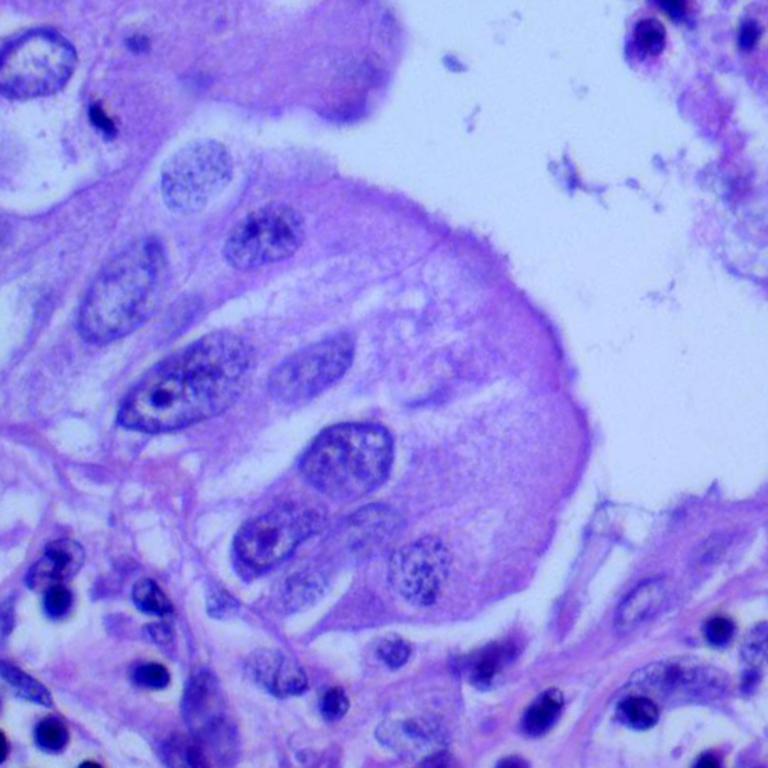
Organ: lung
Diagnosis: adenocarcinomas